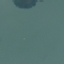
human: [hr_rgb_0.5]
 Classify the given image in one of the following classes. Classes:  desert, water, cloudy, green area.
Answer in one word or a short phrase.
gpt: water